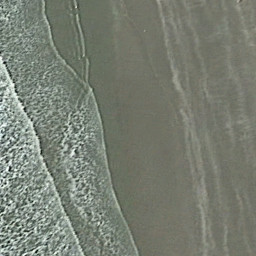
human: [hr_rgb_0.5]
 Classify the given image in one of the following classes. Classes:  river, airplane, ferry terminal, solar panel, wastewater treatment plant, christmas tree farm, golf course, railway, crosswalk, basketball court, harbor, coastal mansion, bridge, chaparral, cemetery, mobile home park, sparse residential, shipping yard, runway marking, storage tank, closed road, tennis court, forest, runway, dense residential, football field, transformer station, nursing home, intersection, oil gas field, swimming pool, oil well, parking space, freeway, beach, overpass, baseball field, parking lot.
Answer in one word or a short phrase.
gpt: beach